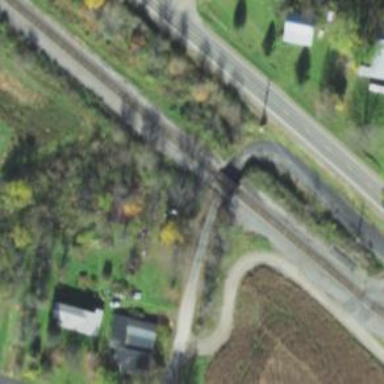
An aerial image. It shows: Abandoned railway bridge.